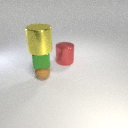
small brown rubber sphere to the left of large red metal cylinder